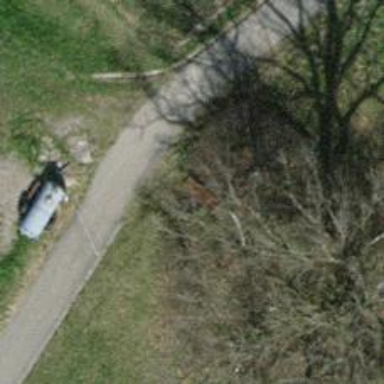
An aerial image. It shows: Brown bench.